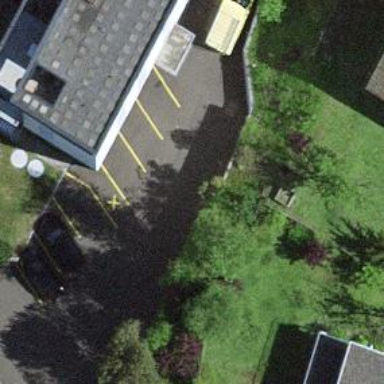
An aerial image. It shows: Garage.